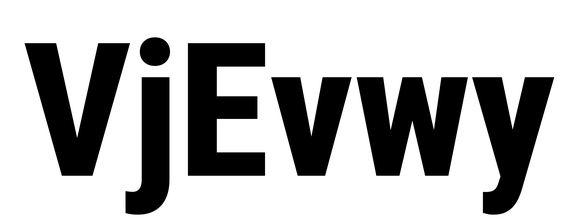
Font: Roboto_Condensed_ExtraBold